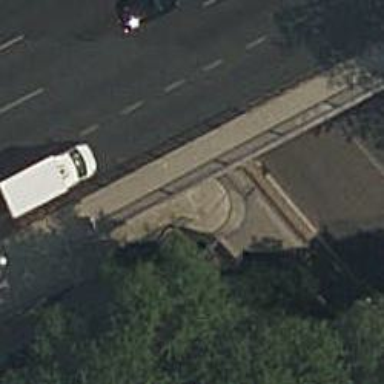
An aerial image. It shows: Tunnel with steps on the road.